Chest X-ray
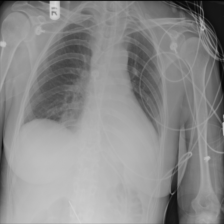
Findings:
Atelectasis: negative
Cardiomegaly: negative
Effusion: positive
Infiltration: negative
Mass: negative
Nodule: negative
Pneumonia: negative
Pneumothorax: negative
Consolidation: negative
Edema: negative
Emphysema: negative
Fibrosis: negative
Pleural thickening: negative
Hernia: negative